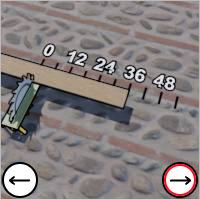
Task: length
Answer: 36
First scale value: 12.0